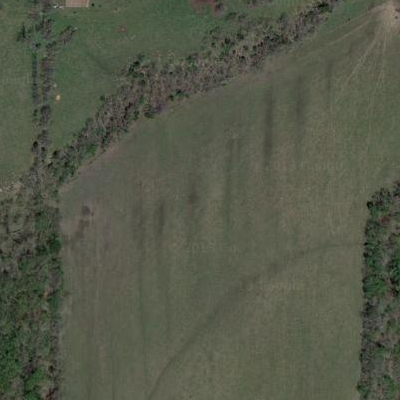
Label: Grass